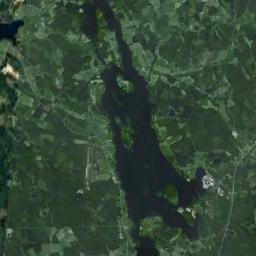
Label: lake